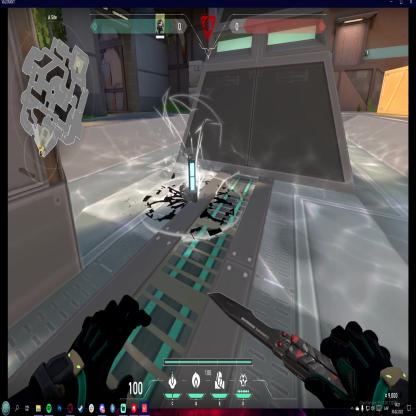
Label: planted spike